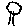
Label: tree